Question: I have created table view and displayed the datas. I have used to different background image for the table view cell. I have displayed the datas are dynamically in the table view. I want to displayed the background image for the last table view cell which depends on the table view frame height, please see my image,
.
Here my sample code,
'''
if ([indexPath row]%2) {
cell.backgroundView = [[UIImageView alloc]initWithImage:[UIImage imageNamed:@"cellbg1.png"]];
}else{
cell.backgroundView = [[UIImageView alloc]initWithImage:[UIImage imageNamed:@"cellbg2.png"]];
}
cell.backgroundView.contentMode = UIViewContentModeScaleToFill;
cell.backgroundView.alpha = 0.5;
'''
So how can i fill the background image for the last cell which depends on the table view frame. And is any possible to find the table view height of displaying the contents of the data in table only. Please guide me.
Thanks.
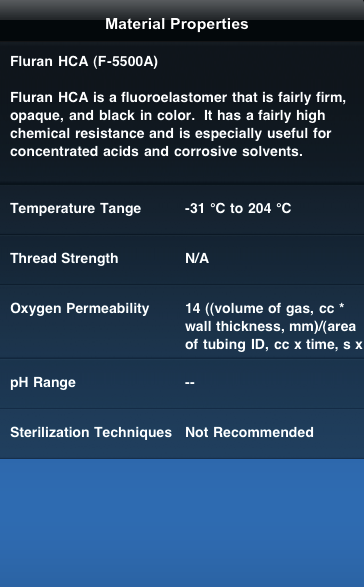
Answer: Are you looking for 'table.bounds.size.height'? That would be the height of the viewable area of the table.
Or are you looking for the total height of the content in the table? Then you can use 'table.contentSize.height'.